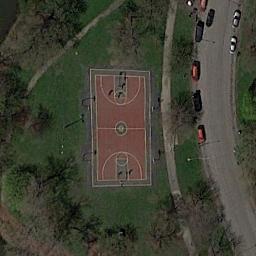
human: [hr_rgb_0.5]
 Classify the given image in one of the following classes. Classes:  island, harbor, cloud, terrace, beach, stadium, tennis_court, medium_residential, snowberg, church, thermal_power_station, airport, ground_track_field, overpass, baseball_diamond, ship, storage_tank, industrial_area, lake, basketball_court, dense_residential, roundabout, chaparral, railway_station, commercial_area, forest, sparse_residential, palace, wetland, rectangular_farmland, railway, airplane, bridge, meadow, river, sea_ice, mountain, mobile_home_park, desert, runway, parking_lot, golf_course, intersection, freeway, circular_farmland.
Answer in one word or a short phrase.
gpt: basketball_court